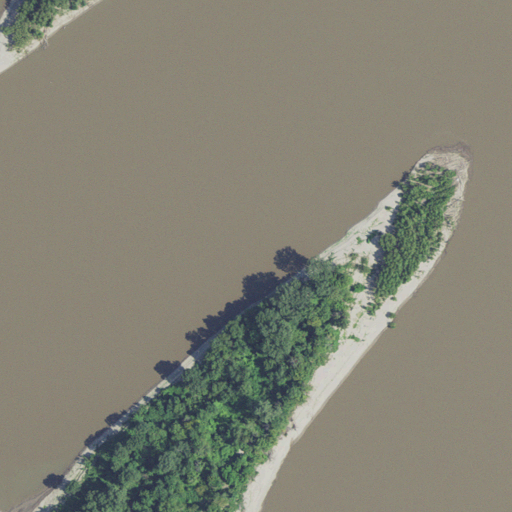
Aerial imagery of bar in Missouri named Island Number Twenty Bar containing open water, woody wetlands, herbaceous wetlands, and grassland